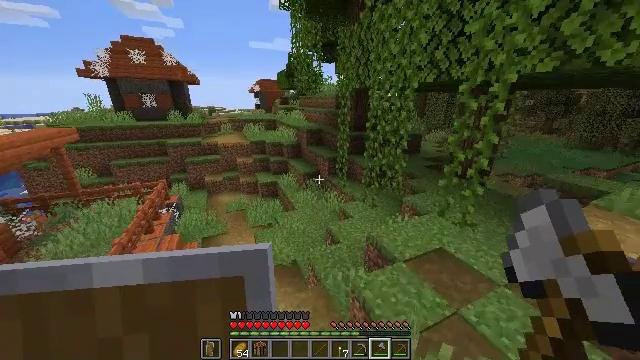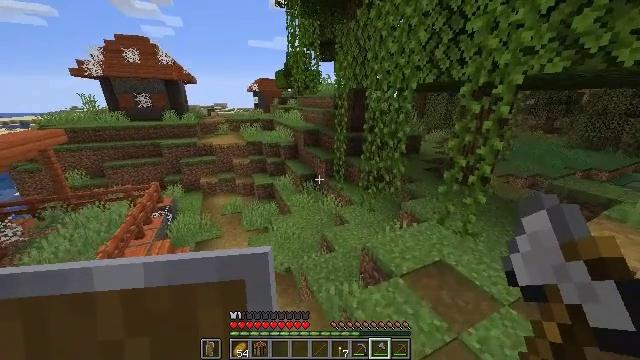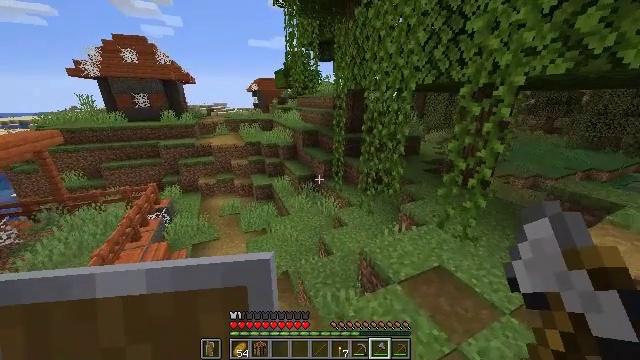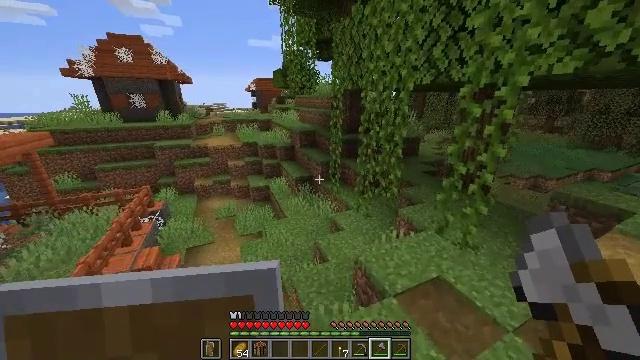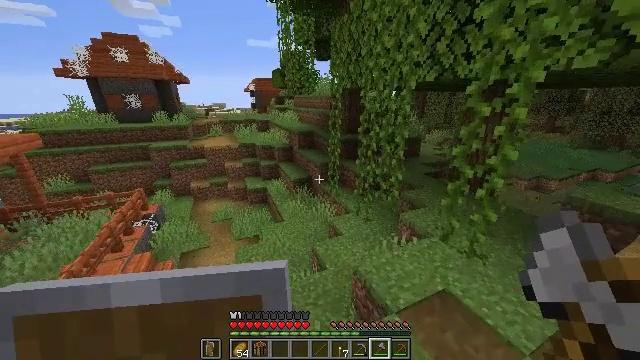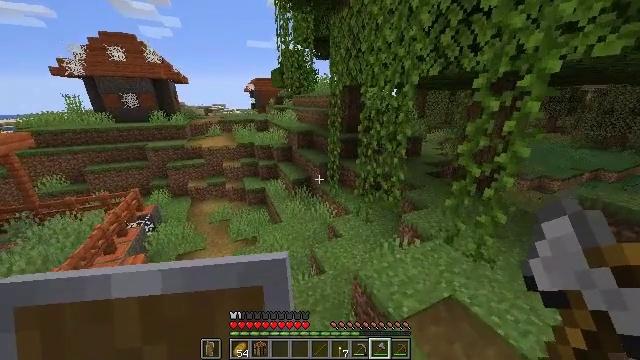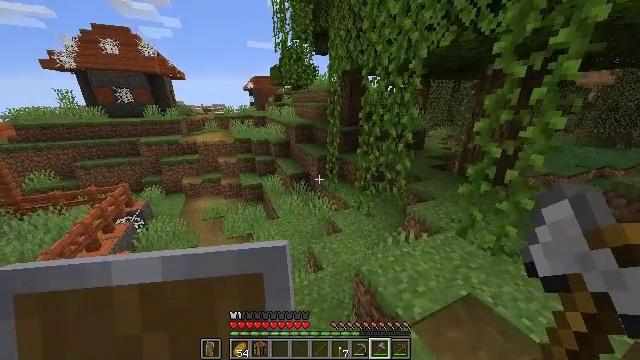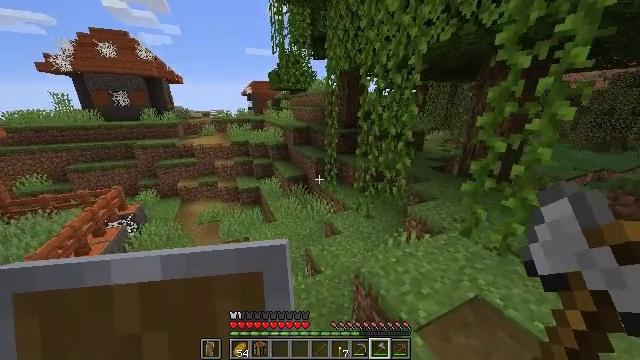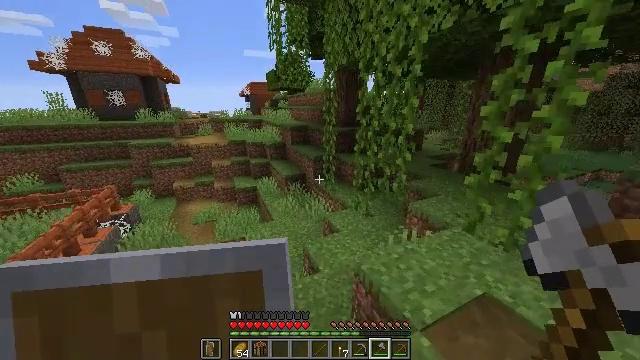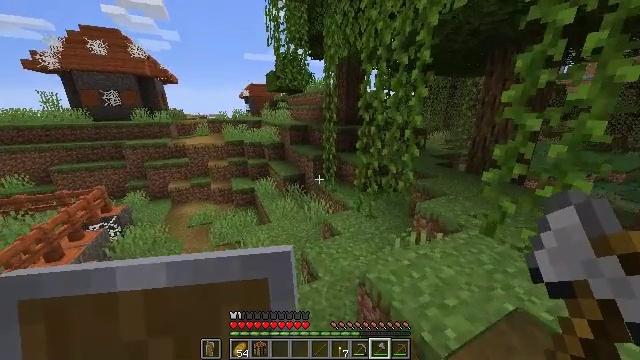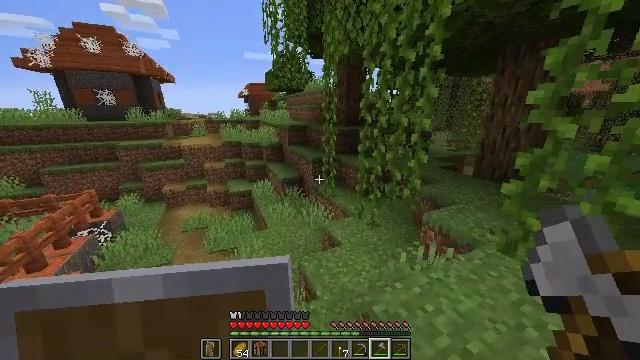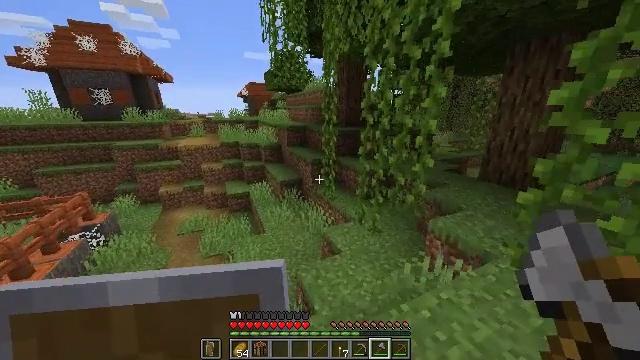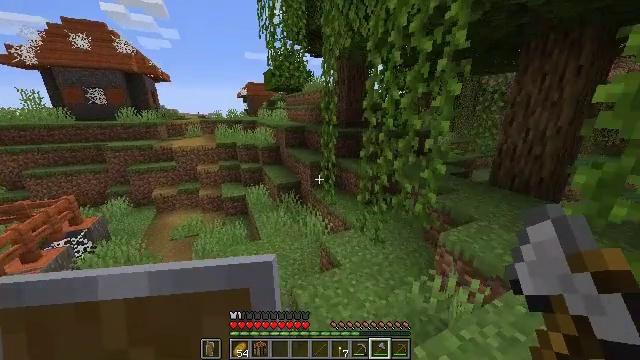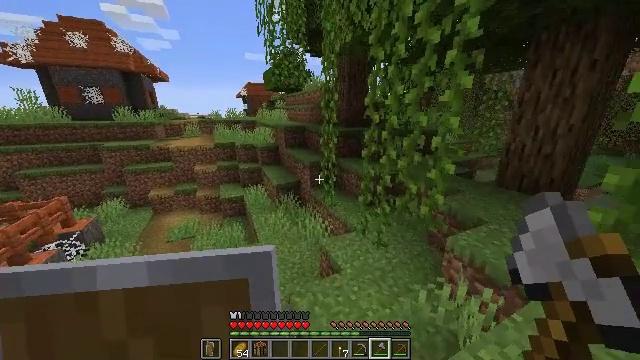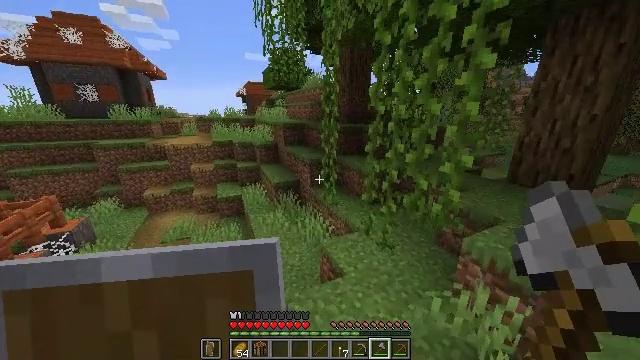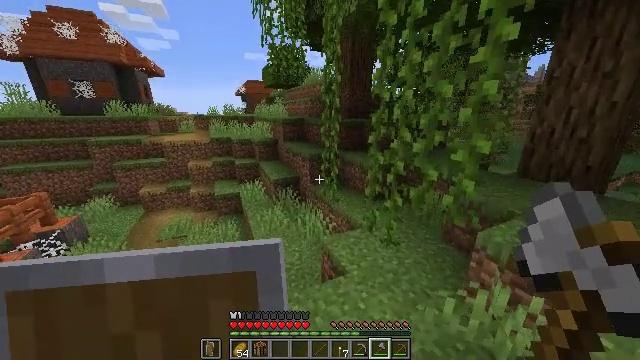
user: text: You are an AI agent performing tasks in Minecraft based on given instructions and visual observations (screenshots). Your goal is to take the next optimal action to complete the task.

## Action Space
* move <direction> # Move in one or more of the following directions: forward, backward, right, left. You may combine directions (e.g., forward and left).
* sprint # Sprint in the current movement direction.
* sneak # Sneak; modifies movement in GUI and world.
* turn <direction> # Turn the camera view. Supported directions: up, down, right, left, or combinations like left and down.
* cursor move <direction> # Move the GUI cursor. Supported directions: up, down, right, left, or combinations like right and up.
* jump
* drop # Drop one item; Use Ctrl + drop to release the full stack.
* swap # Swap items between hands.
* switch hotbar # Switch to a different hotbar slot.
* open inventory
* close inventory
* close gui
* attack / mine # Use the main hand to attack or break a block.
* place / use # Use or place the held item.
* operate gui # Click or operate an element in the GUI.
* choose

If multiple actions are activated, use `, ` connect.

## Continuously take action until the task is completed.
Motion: motion action
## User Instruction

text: Mine the bookshelf to gather resources.
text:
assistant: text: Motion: move forward and move right, sprint
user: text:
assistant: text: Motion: move forward and move right, sprint
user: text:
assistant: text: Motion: move forward, sprint
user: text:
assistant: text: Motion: move forward, sprint
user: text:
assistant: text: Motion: move forward, sprint
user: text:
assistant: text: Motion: move forward, sprint
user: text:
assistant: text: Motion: move forward, sprint, turn up
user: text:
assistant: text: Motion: move forward, sprint
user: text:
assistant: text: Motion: move forward, sprint
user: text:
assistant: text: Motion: move forward, sprint
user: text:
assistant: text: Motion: move forward, sprint
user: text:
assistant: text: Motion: move forward, sprint
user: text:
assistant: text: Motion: move forward, sprint
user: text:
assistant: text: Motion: move forward, sprint
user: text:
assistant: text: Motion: move forward, sprint
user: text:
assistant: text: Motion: move forward, sprint
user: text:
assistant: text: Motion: move forward, sprint
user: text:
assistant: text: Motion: move forward, sprint
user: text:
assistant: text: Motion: move forward, sprint
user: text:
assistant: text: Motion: move forward, sprint
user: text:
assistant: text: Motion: move forward, sprint, turn left and up
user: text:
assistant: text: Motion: move forward, sprint, turn left and up
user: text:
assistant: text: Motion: move forward, sprint, turn left and up
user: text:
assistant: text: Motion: move forward, sprint
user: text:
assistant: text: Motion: move forward, sprint
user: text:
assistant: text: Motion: move forward, sprint
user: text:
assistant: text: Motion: move forward, sprint
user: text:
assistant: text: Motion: move forward, sprint
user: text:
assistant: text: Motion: move forward, sprint
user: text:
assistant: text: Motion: move forward, sprint